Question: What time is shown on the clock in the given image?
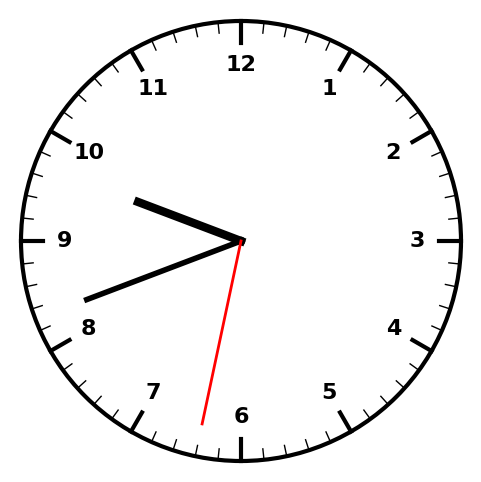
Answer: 09:41:32